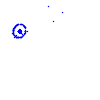
Particle: electron